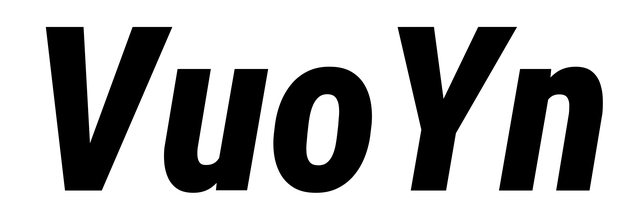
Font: Roboto-Italic_Condensed_ExtraBold_Italic